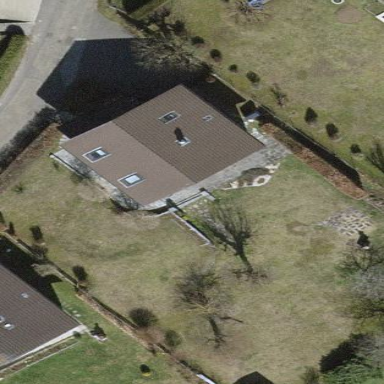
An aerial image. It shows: Detached building with gabled roof.